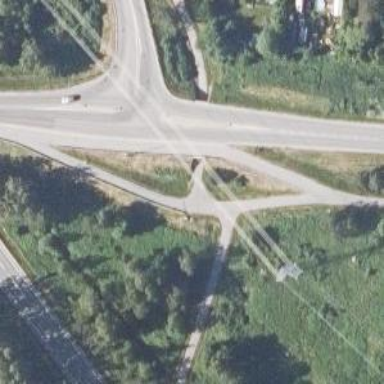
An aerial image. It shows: Asphalt cycleway.